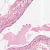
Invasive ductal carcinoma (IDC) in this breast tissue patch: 0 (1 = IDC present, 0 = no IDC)